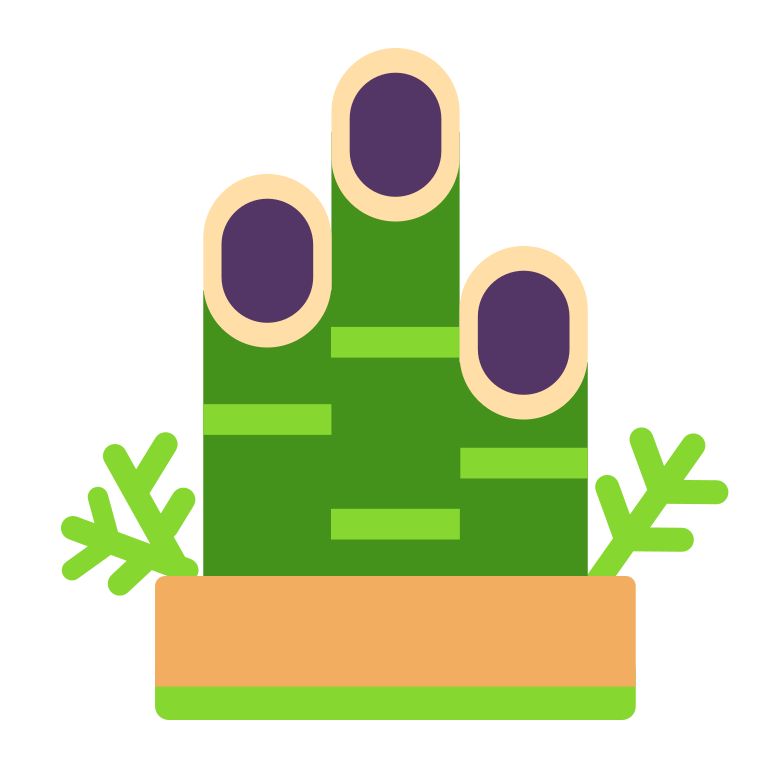
pine decoration flat